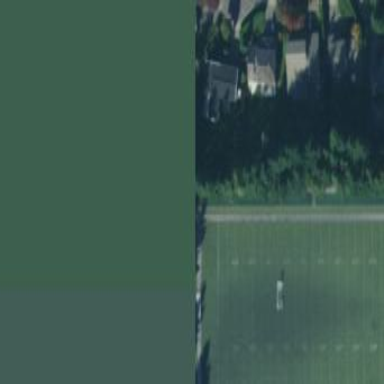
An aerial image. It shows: American football pitch for leisure and sport activities.